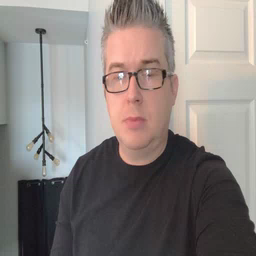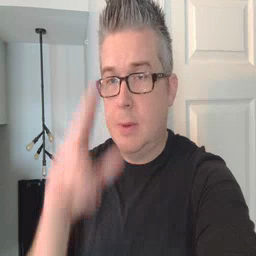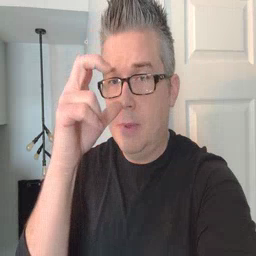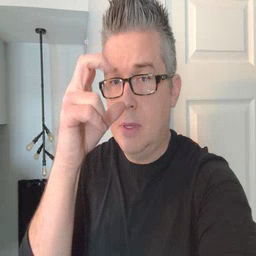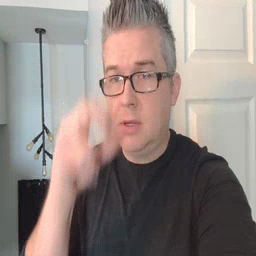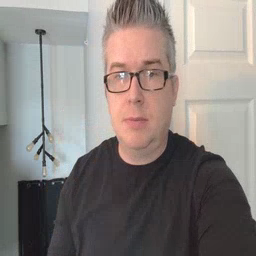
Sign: bug